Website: crate-barrel
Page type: billing-address
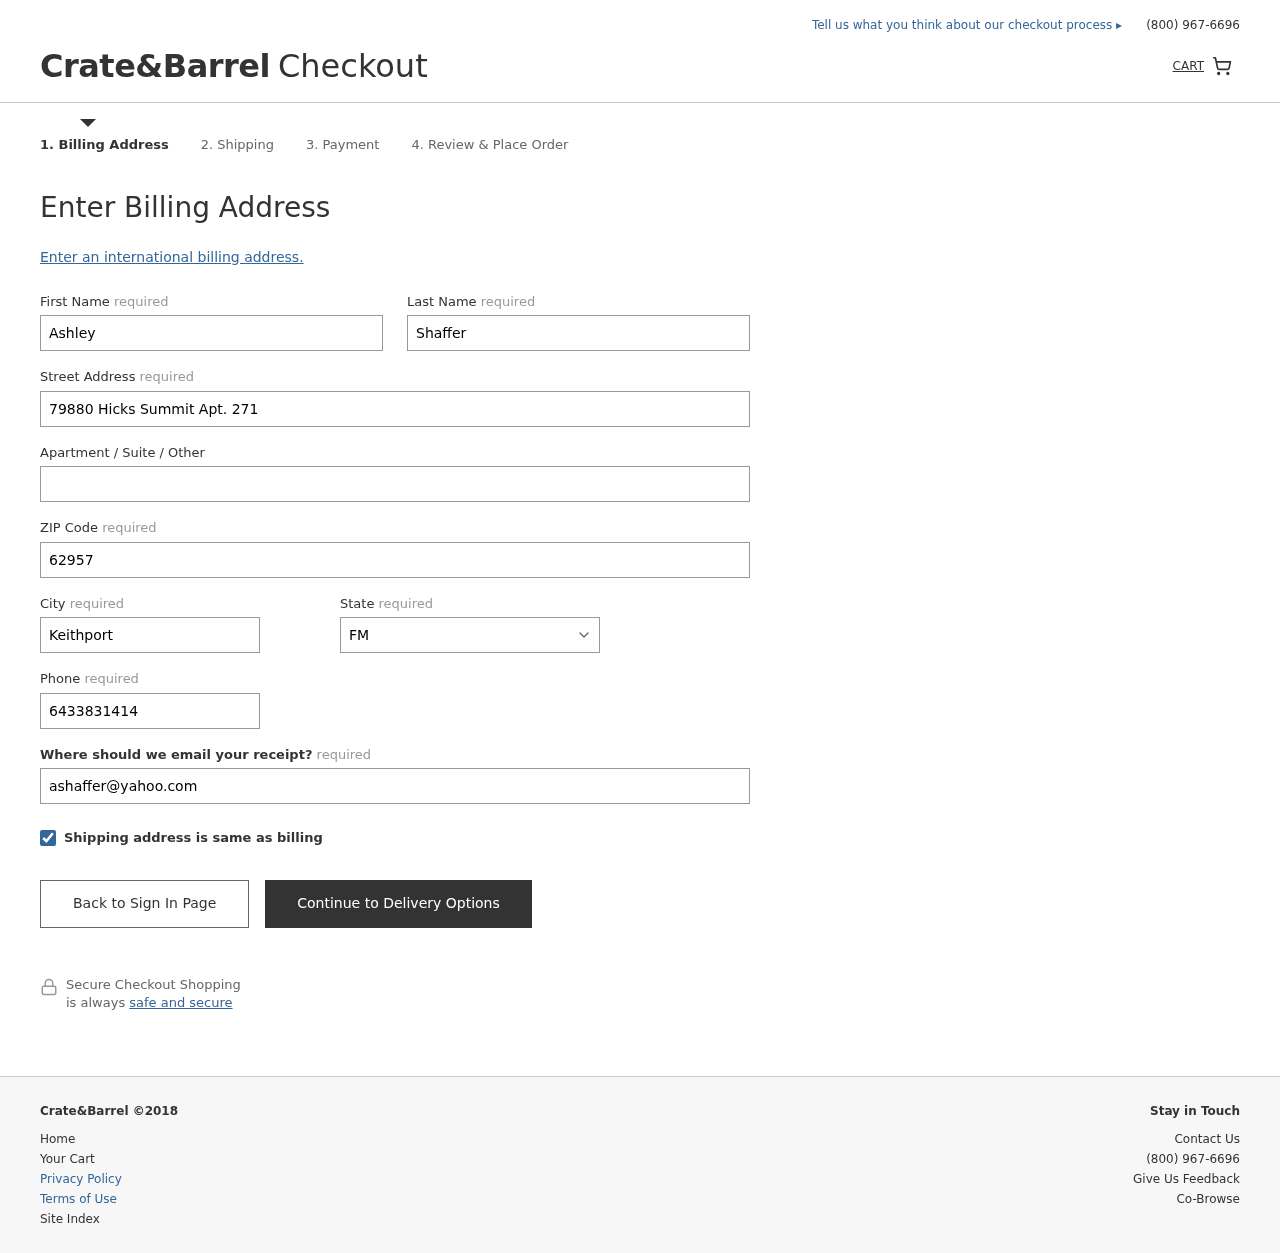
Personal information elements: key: PII_STATE
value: FM
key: PII_FIRSTNAME
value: Ashley
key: PII_LASTNAME
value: Shaffer
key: PII_STREET
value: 79880 Hicks Summit Apt. 271
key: PII_POSTCODE
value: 62957
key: PII_CITY
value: Keithport
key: PII_PHONE
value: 6433831414
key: PII_EMAIL
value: ashaffer@yahoo.com